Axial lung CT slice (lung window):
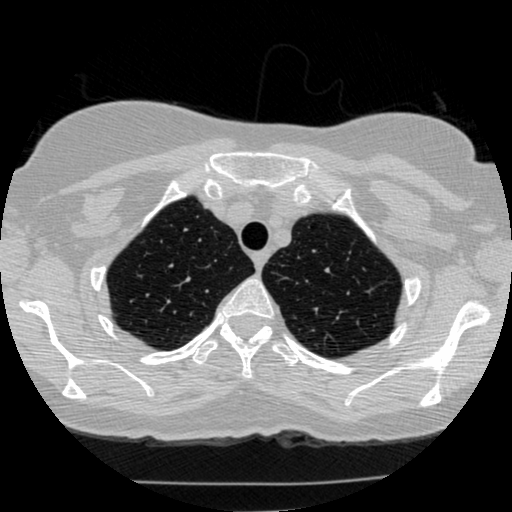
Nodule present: no